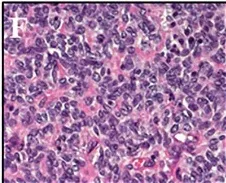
A few highly cellular areas with moderate cellular pleomorphism were noticed (F: HE 20x).
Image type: pathology (h&e)